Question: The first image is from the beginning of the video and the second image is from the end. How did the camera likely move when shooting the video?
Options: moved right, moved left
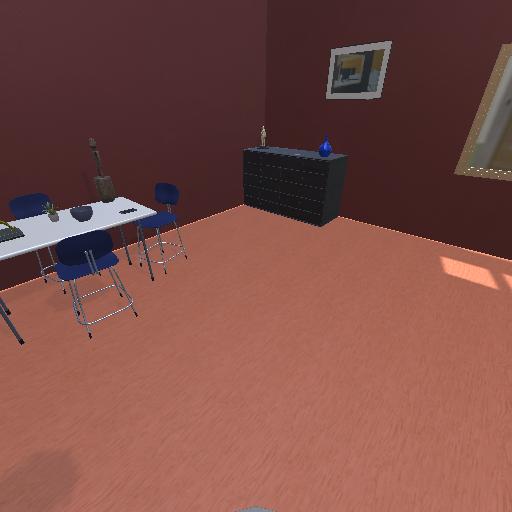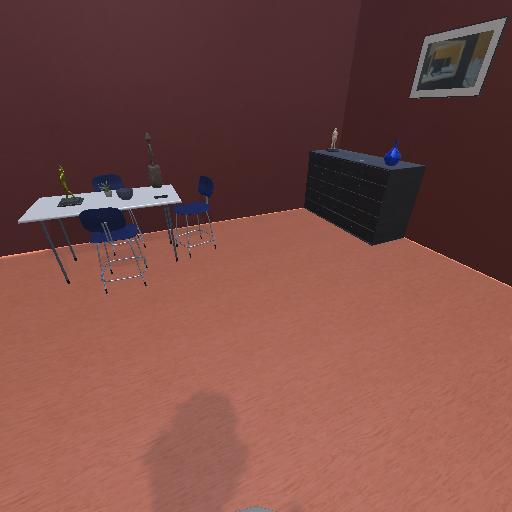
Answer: moved right